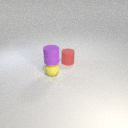
small yellow rubber sphere in front of small red rubber cylinder